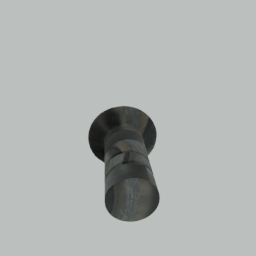
Label: architecture